八年级 · 度量几何学
, 在 $\triangle A B C$ 中, 点 $D 、 E$ 分别为边 $B C 、 A D$ 上的中点, 且 $S_{\triangle A B C}=4 \mathrm{~cm}^{2}$, 则 $S_{\triangle B E C}$ 的值为

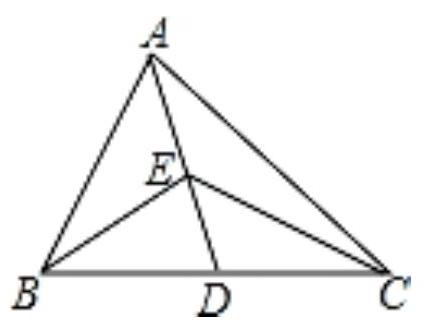
答案: $2 \mathrm{~cm}^{2}$